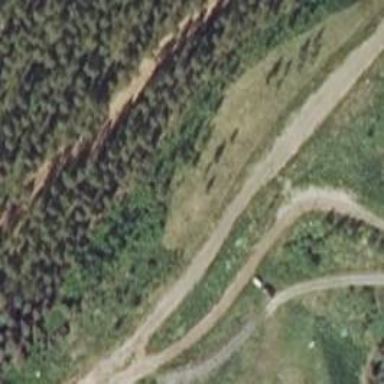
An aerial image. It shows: Intermediate difficulty nordic path groomed for classic and skating skiing.